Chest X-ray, PA view. Patient: 34 years old, sex F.
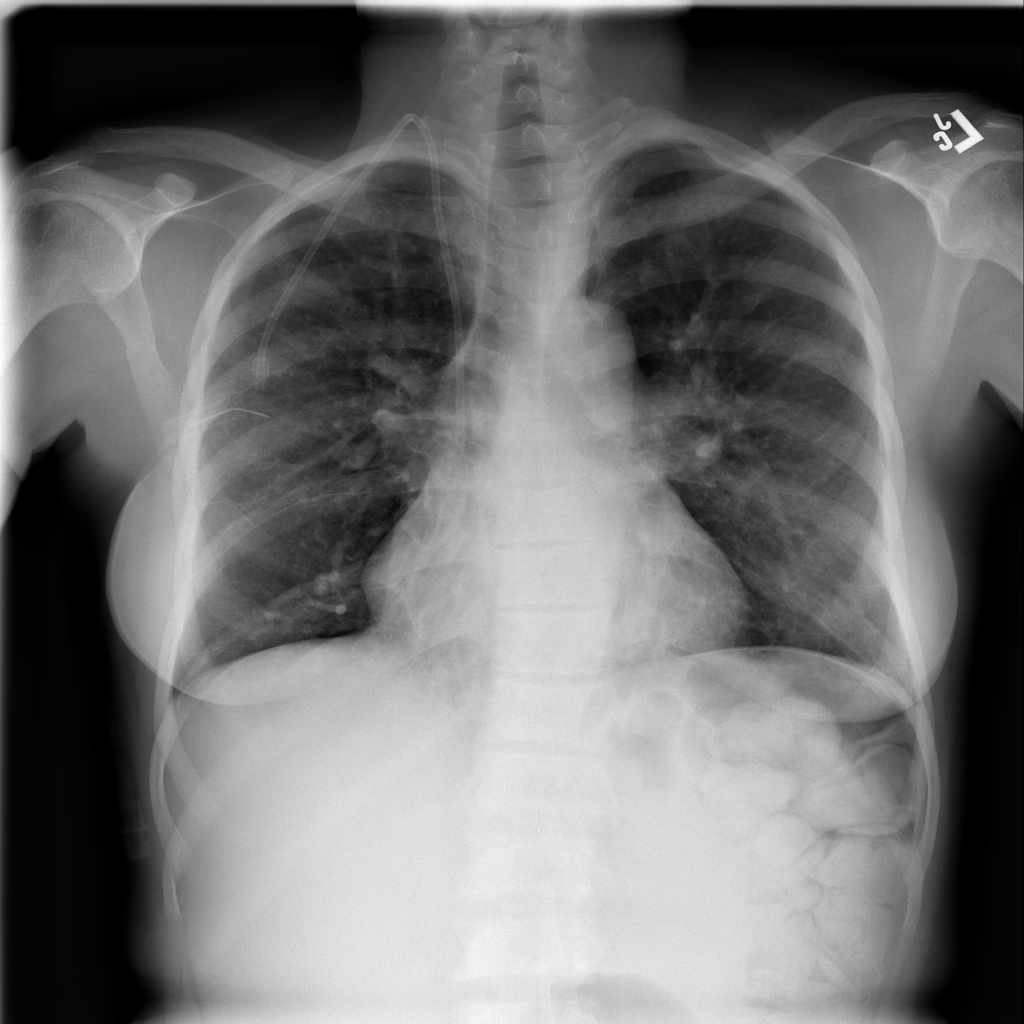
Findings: No Finding